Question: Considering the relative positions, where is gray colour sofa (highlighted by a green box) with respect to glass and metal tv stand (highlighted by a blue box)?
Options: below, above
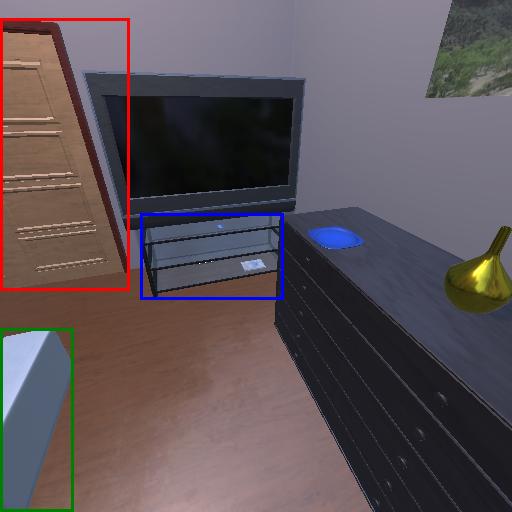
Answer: below